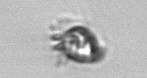
Label: Ciliophora